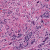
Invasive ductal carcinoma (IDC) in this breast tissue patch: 1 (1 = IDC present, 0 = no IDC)